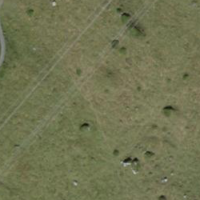
EUNIS habitat code: 24
Species observed at this site:
Callophrys rubi